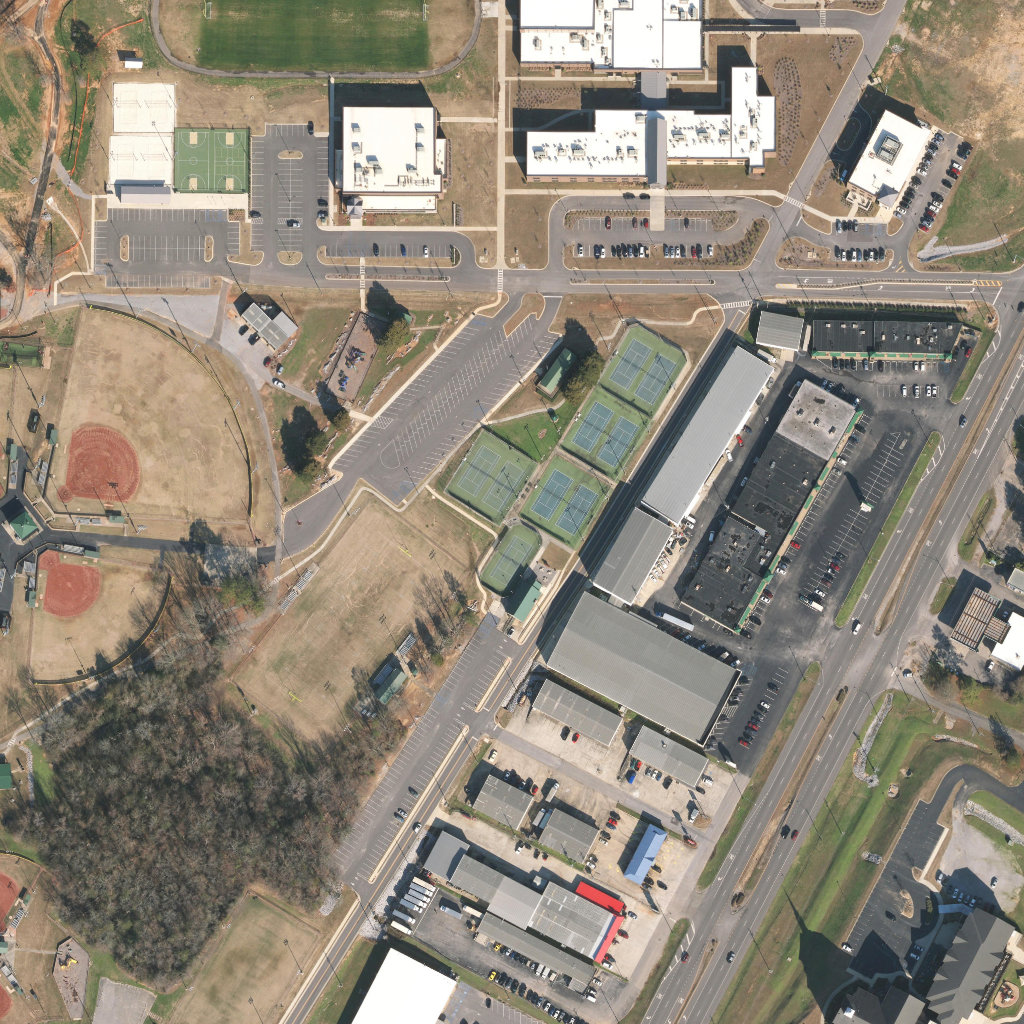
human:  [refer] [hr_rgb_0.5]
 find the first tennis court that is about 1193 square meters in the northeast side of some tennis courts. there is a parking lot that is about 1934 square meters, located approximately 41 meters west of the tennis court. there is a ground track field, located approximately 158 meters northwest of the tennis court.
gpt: <box>[[58, 31, 67, 41, 0]]</box>

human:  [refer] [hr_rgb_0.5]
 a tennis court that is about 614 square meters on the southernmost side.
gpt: <box>[[46, 50, 53, 58, 0]]</box>